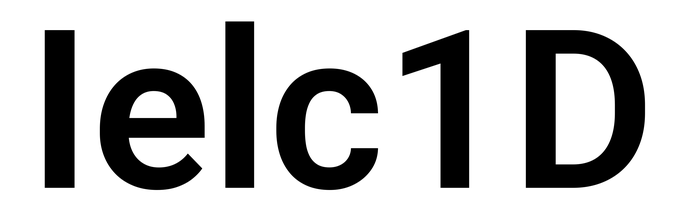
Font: Roboto_SemiBold